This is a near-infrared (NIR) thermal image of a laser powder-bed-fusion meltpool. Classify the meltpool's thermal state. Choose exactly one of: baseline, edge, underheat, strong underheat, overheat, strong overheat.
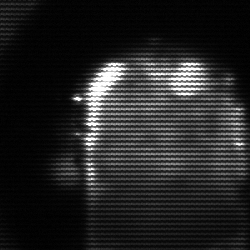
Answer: baseline